Question: I am a beginer of compass sass,I want to know how to how to construct a compass sass project with high efficiency. Is there any existed compass sass framework in github . Or can any experienced developer suggest me how to write a good compass sass project .Thank you very much.

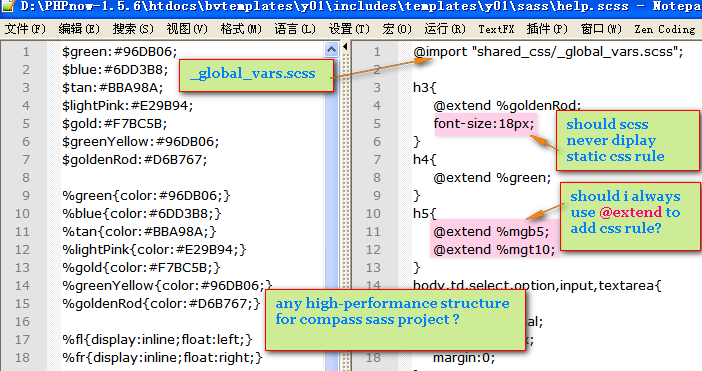
Answer: Various frameworks have been ported to work with Compass, but I don't recommend them. The common CSS frameworks are built to be one-size-fits-all, because that's the best you can do with a pre-set list of CSS classes. With Sass you can build much more targeted and flexible tools, and then combine them all in unique ways using Compass.
There are several already-answered SO questions that are relevant to what you are asking:
- <URL>
Keep mixins and silent classes (like '%mgb5') as simple as possible without losing meaning. It's a good rule for classes in general. 'nav' is short and still easy to understand, 'mgb5' is not as much. The same rule can guide you inside the mixin/class. If you only have one property, the mixin/class may not mean much. If you have thirty, it's probably trying to do carry too much meaning. Split larger mixins/classes into smaller ones for more flexibility, as long as each one represents a distinct and meaningful action.
The same basic guidelines apply for static css vs. variables. If any rule has a purpose that isn't clear in the plain css, then it should become part of a mixin, function, or variable that gives it the desired meaning. If '18px' is just a size that seems good to you for now, '18px' is just fine. But if '18px' is part of a set scale of sizes, or has a specific purpose, name it: '$large: 18px;' or '$gutter-width: 18px;'.